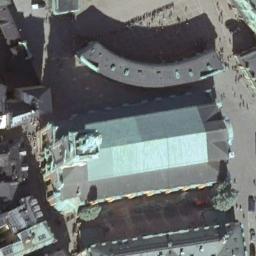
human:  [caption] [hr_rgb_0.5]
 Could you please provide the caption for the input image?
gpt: The green church with a tower and the rest of the church has a sloping roof .

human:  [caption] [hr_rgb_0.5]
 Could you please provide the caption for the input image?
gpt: There is a church on the open place next to some buildings .

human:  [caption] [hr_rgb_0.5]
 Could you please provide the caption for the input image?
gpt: This is a church with an umbrella roof .

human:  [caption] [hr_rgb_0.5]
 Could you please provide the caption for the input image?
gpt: A light blue and gray prismatic roof, A church with a green tower roof on the main house, Roads and cars around .

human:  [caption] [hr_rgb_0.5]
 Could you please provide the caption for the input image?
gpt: A church with blue and gray roofs is beside some buildings and an open square .